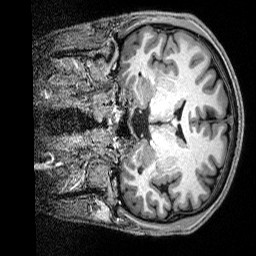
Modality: T1w
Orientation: coronal
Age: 29
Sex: male
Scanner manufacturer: siemens
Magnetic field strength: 3 T
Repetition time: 2.8 s
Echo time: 0.00212 s